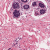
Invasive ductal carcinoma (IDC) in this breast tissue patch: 0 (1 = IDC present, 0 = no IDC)